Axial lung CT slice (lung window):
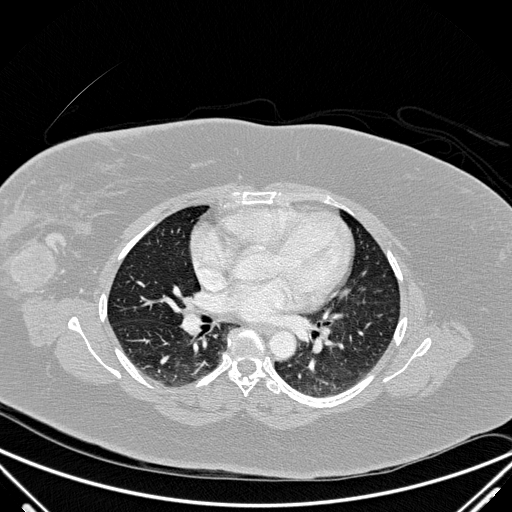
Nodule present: no